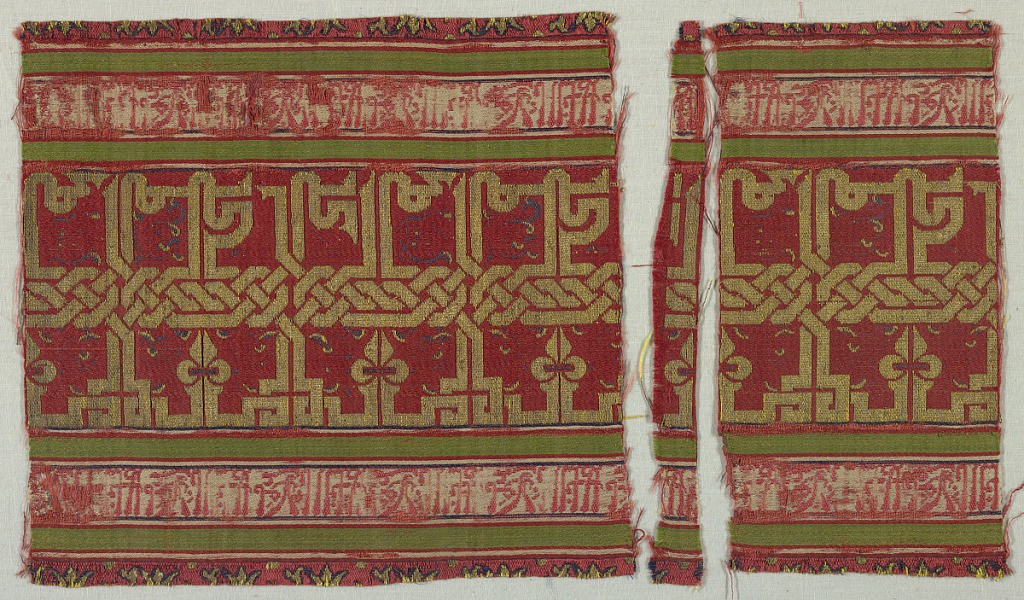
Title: Fragments
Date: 15th–16th century
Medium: silk, metallic thread Technique: two integrated structures: 5-harness satin patterned by plain weave (lampas)
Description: A broad red stripe in the center has large block Arabic letters in gold; formerly, there were multi-colored arabesques in the interspaces between the letters, now mostly worn away. This is flanked by narrower patterned bands, which are separated by guard stripes of white, green, and very fine stripes of red, white, and dark blue.